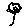
Label: flower